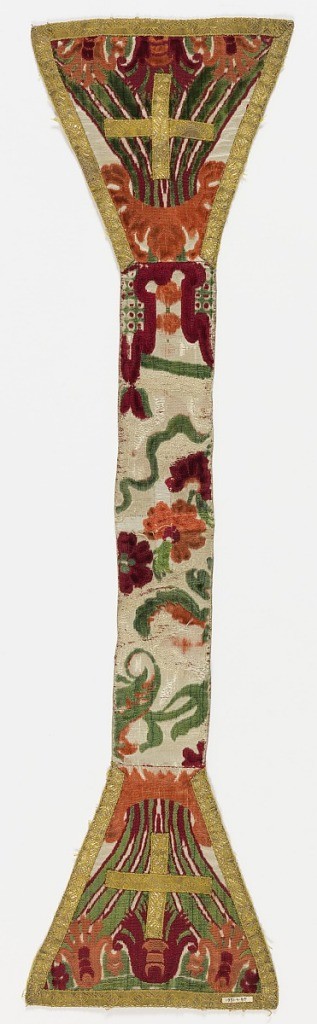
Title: Maniple
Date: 17th century
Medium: silk, linen, metallic thread
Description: Polychrome cut and uncut velvet on a white satin ground in a floral design. Ends trimmed with gold ribbon. Backed with linen.